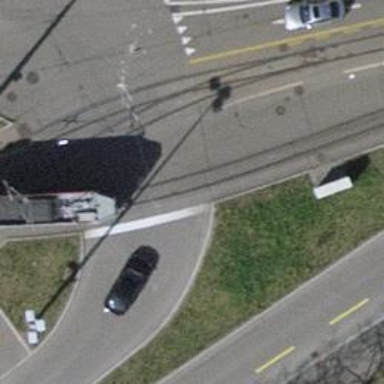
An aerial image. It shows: Secondary link road with asphalt surface.